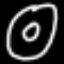
Label: donut